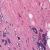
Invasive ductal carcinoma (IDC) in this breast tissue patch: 0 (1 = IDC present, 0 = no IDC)